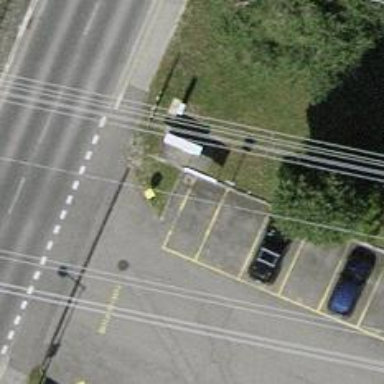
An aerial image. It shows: Post box.